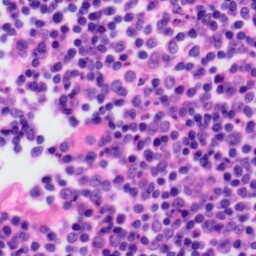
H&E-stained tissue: Tonsil